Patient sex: M
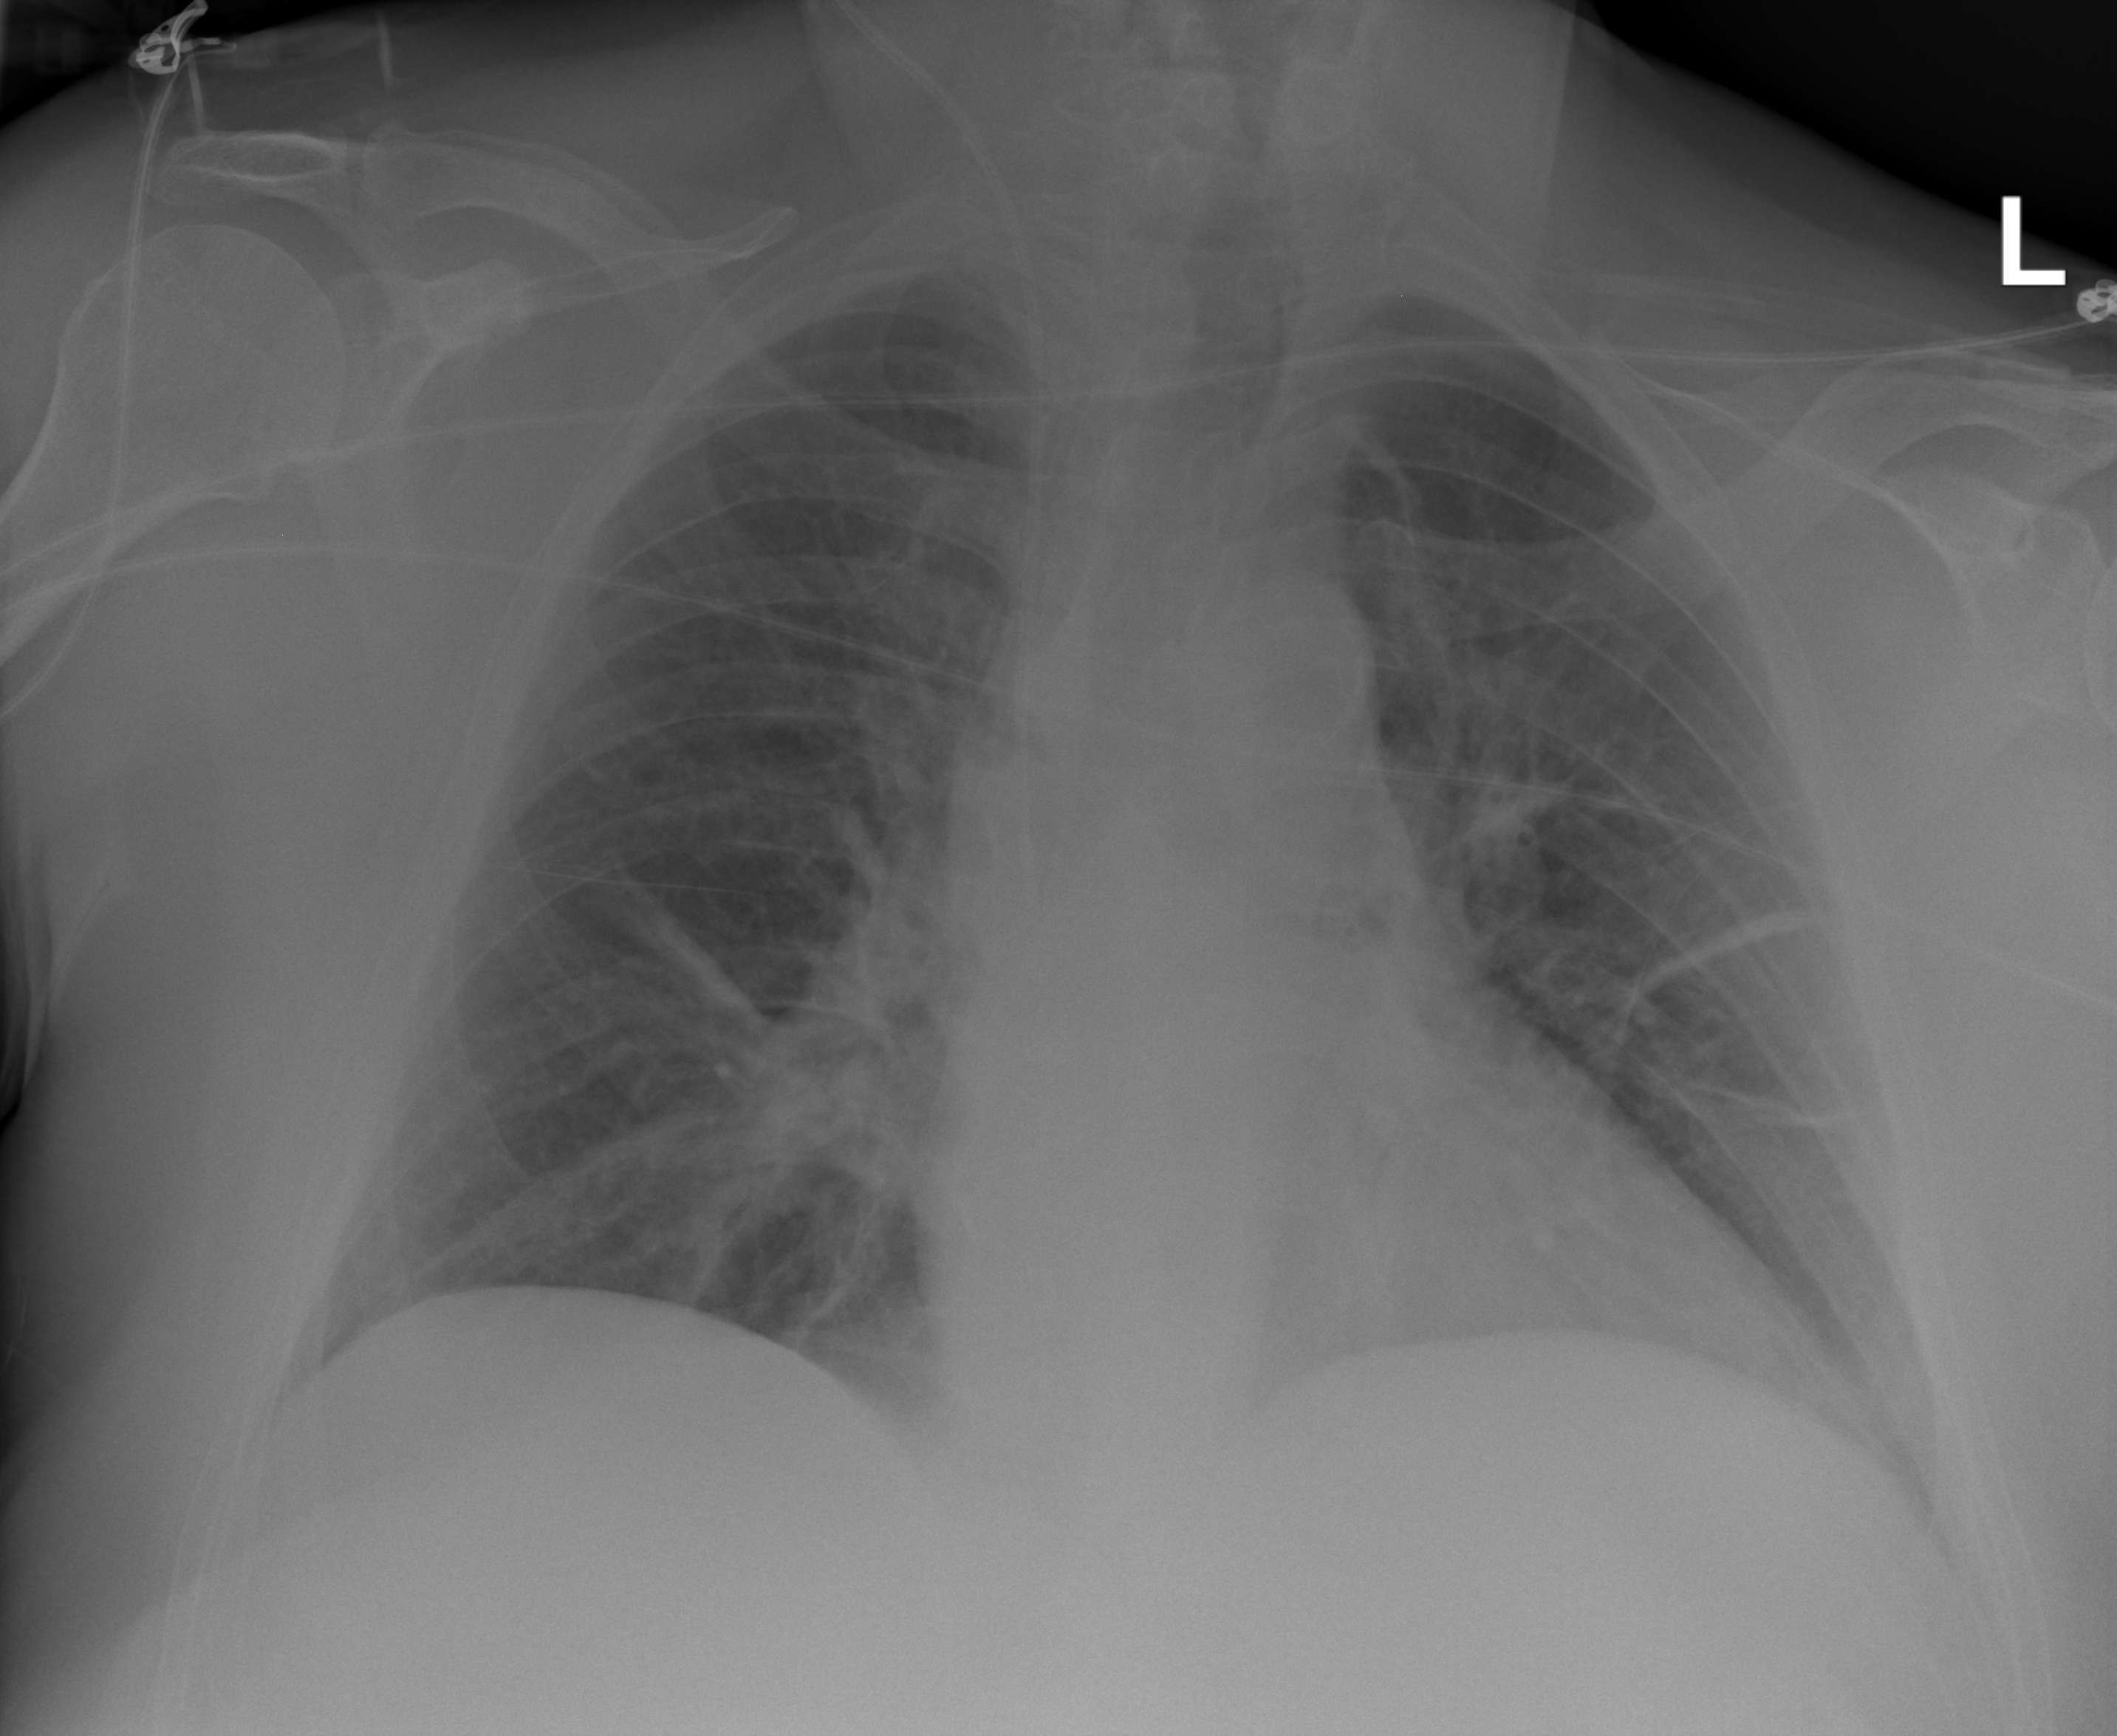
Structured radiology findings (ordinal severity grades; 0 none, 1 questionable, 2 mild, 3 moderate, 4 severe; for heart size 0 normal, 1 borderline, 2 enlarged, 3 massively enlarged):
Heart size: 1
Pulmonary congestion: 1
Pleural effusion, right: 0
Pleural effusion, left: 0
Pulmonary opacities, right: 0
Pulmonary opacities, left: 0
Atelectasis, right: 2
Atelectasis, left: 2